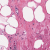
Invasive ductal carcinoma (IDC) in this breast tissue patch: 0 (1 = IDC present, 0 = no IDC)